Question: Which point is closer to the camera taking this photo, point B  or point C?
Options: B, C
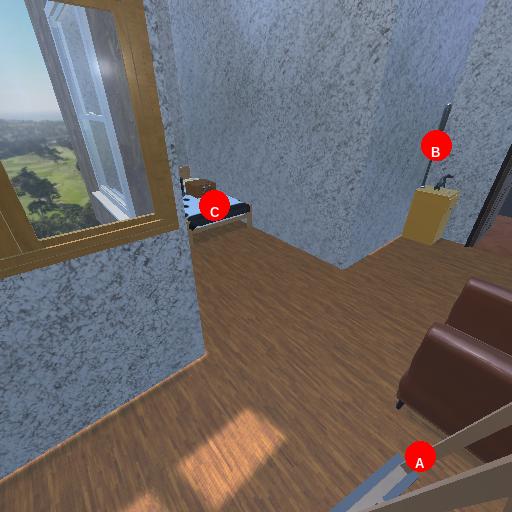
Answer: B